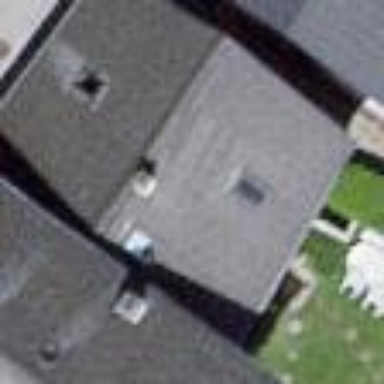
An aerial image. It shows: Simple house.